Question: Hi I am using following URL patterns in django and I am wondering that where is problem and why it is not able to find it. Following screenshot shows my URL as well as expected URLs.

Please tell that where I am making mistake. Please tell if some thing else I can tell to understand problem. I was looking on it for almost an hour or 2 and then I posted it on stackoverflow.com so hope I will get some solution.
Adding urls.py here:
'''
from django.conf.urls.defaults import patterns, include, url
# Uncomment the next two lines to enable the admin:
from django.contrib import admin
admin.autodiscover()
urlpatterns = patterns('',
# Examples:
# url(r'^$', 'ecomstore.views.home', name='home'),
#url(r'^catalog/', 'preview.views.home'),
# url(r'^ecomstore/', include('ecomstore.foo.urls')),
# Uncomment the admin/doc line below to enable admin documentation:
# url(r'^admin/doc/', include('django.contrib.admindocs.urls')),
# Uncomment the next line to enable the admin:
url(r'^admin/', include(admin.site.urls)),
url(r'',include('catalog.urls')),
)
'''
Then urls.py of catalog app:
'''
from django.conf.urls.defaults import *
urlpatterns=patterns('catalog.views',
(r'^$','index',{'template_name':'catalog/index.html'},'catalog_home'),
(r'^category/(?P<category_slug>[-\w]+)/$','show_category',{'template_name':'catalog/category.html'},'catalog_category'),
(r'^product/(?P<product_slug>[-_\w+])/$','show_product',{'template_name':'catalog/product.html'},'catalog_product'),
'''
)
thanks in advance guys.
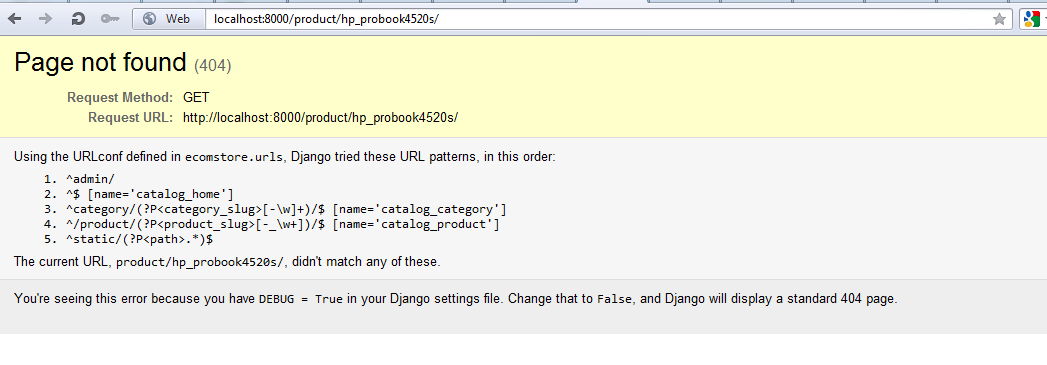
Answer: referring to my comment: at least one thing wrong is that you have an extra slash before "product". You want ^product, not ^/product. That might be all but it's a little hard to tell from the pic.
also, correct me if I'm wrong, because I haven't used regexes in a while, but doesn't [-_\w+] only match - OR _ OR \w+?
"[ ]
Match anything inside the square brackets for ONE character position once and only once, for example, [12] means match the target to 1 and if that does not match then match the target to 2 while [<PHONE>] means match to any character in the range 0 to 9."
<URL>
so you'd want... [-_]\w+ ?